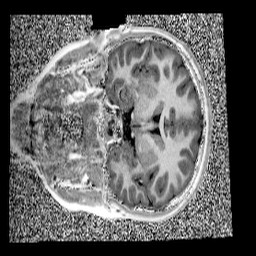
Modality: UNIT1
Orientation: coronal
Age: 11
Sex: female
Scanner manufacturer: siemens
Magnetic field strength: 3 T
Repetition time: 4 s
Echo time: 0.00299 s